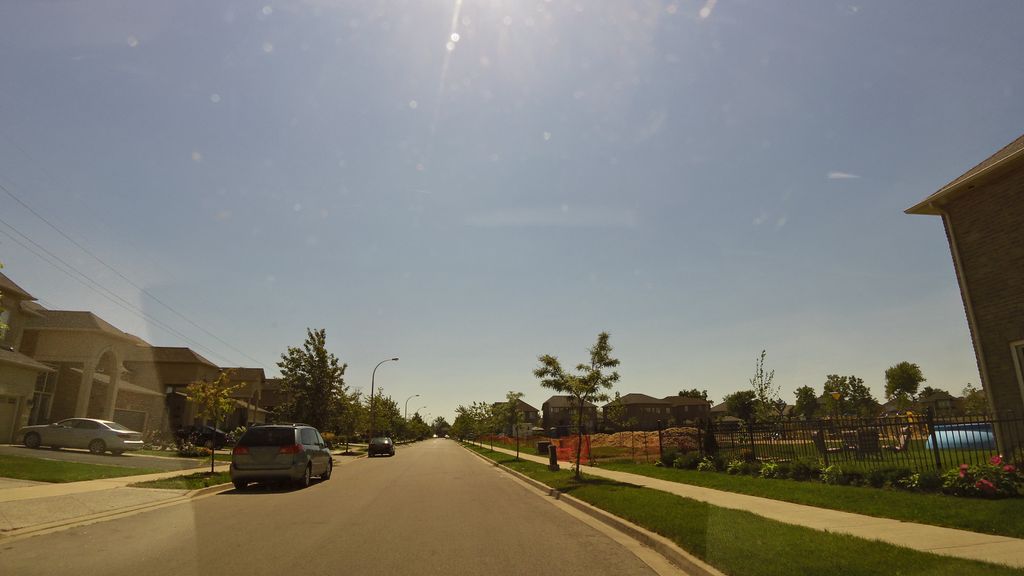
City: hamilton